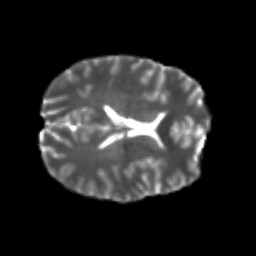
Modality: T2w
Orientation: axial
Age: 20
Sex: male
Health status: healthy
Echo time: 0.074 s